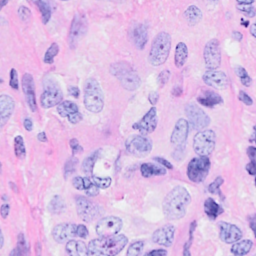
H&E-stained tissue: Breast